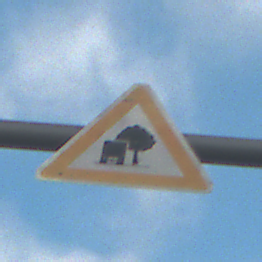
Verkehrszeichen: UnzureichendesLichtraumprofil
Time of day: SunriseSunset
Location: Outdoor (RoadRail)
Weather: PartlyCloudy
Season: NotSpecified
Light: Natural